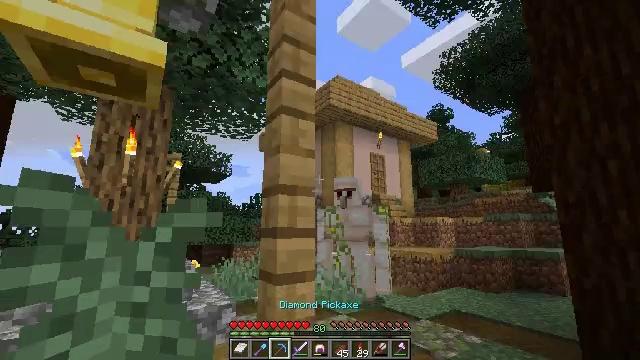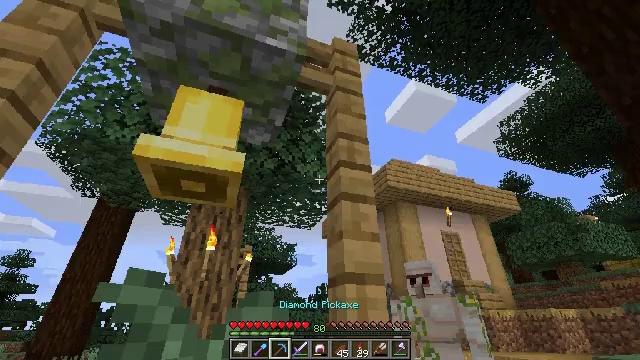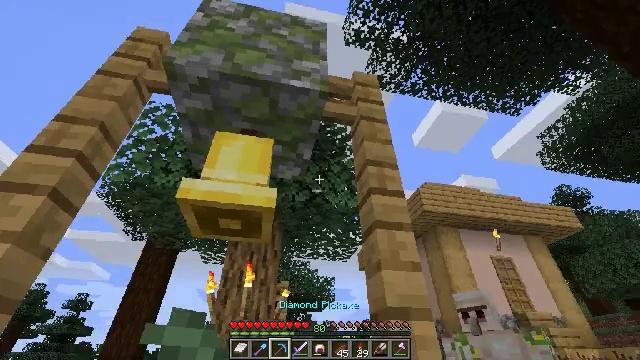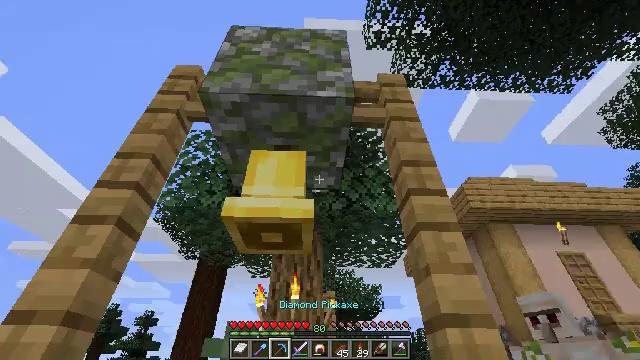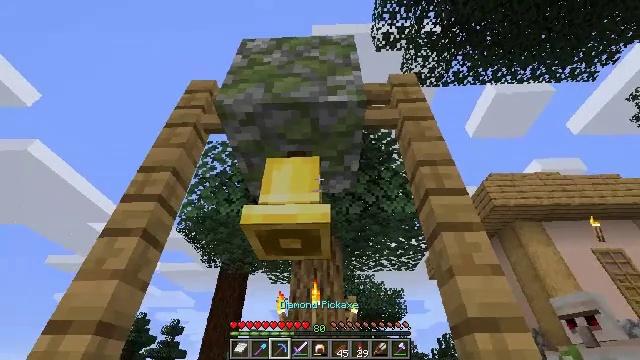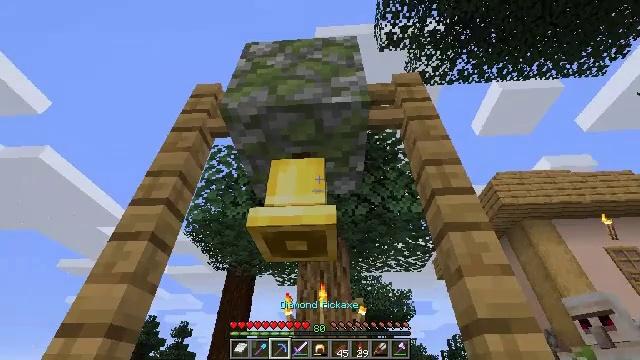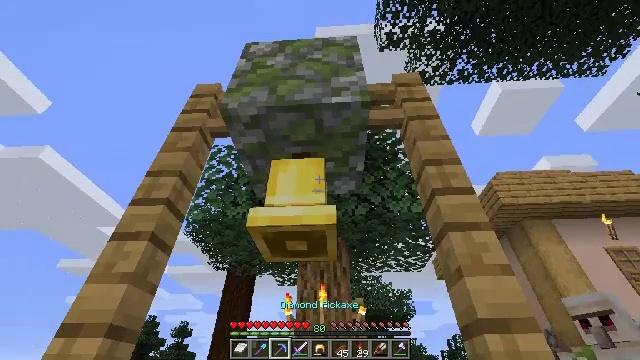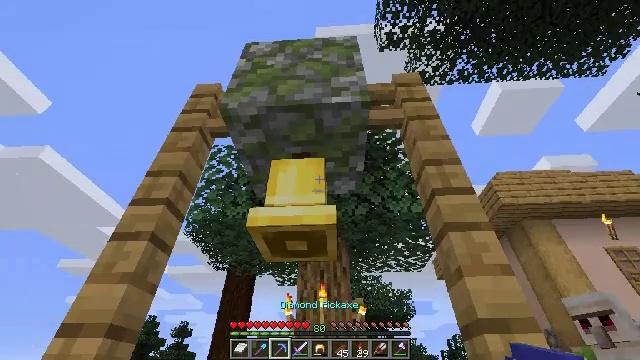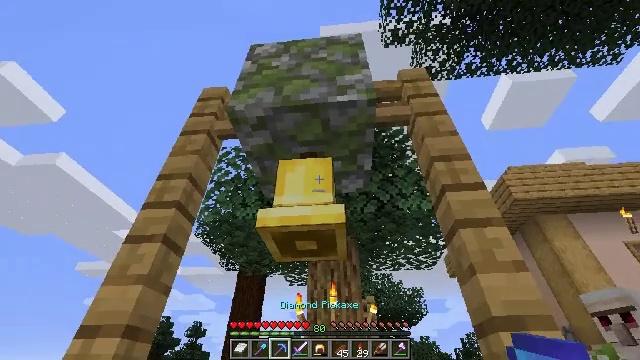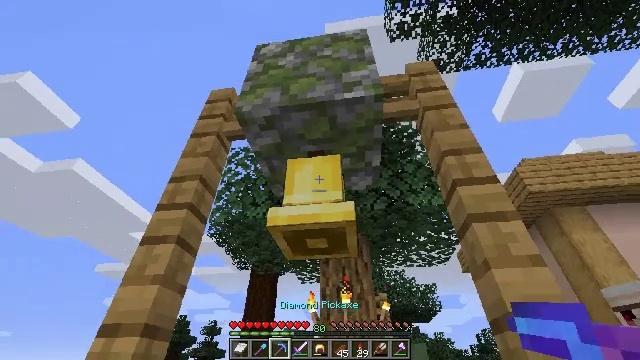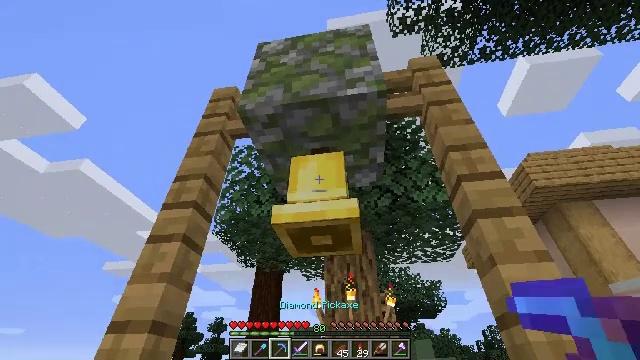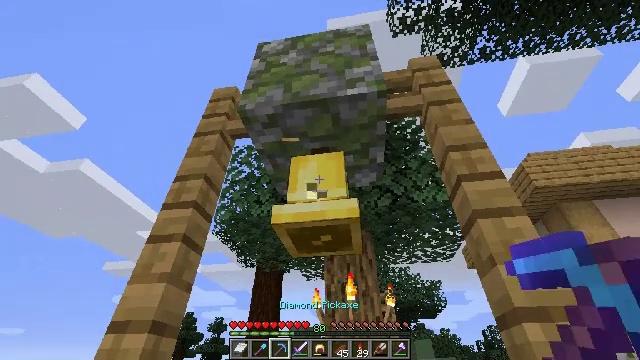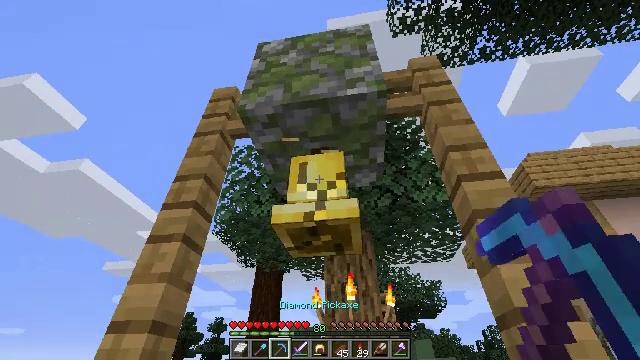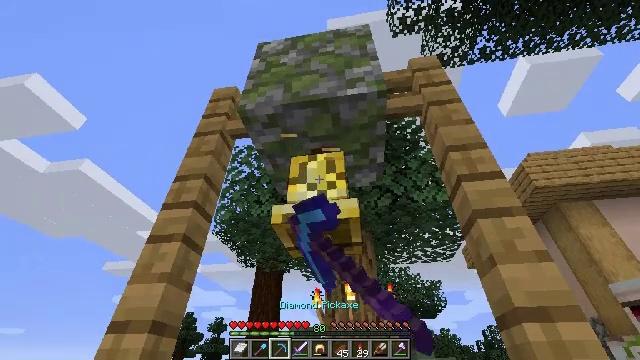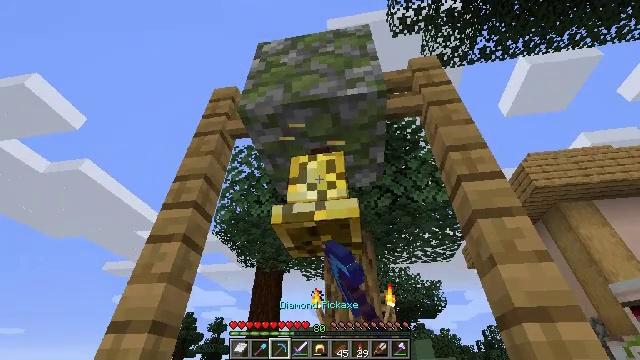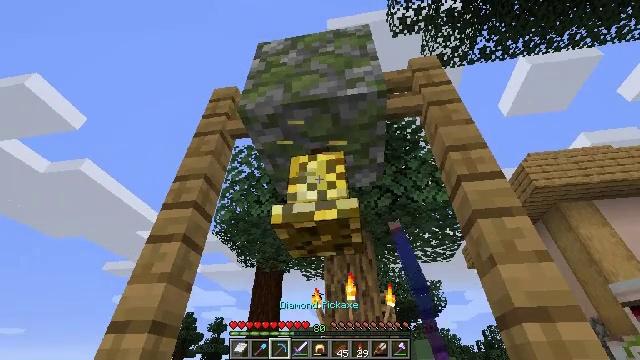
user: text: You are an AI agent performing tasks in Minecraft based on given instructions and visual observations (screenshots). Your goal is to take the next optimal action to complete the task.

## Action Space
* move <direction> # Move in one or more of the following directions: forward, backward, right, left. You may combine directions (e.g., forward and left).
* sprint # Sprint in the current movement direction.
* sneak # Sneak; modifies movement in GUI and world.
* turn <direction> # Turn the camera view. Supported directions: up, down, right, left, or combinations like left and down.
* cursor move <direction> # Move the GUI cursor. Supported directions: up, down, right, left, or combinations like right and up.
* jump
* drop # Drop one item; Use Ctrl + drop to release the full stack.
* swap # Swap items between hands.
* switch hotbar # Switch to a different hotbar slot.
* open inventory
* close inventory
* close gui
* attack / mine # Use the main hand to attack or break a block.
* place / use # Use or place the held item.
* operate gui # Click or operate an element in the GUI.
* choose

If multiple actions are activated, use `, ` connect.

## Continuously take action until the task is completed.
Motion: motion action
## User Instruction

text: Gather the bell for your inventory.
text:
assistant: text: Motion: turn left and up
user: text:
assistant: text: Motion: turn left and up
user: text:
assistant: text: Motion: turn left and up
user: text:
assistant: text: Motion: turn left and up
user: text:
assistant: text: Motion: turn left
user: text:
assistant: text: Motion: no_op
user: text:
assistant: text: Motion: no_op
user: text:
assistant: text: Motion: turn left
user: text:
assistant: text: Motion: turn left
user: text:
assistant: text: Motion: turn left
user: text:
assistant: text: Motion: attack / mine
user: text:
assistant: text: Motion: attack / mine
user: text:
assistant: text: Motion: attack / mine
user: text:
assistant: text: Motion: attack / mine
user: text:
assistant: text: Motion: attack / mine
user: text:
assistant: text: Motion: attack / mine
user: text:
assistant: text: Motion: attack / mine
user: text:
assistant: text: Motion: attack / mine
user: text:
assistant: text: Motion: attack / mine
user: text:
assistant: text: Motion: attack / mine
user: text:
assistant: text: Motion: no_op
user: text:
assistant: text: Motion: no_op
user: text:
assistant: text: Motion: move forward, turn down
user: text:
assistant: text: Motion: move forward, turn down
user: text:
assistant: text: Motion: move forward, turn down
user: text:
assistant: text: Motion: move forward, turn down
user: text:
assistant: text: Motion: move forward, turn left and down
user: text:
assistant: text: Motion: move forward, turn left and down
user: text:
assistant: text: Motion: turn left and down
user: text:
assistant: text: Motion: turn left and down